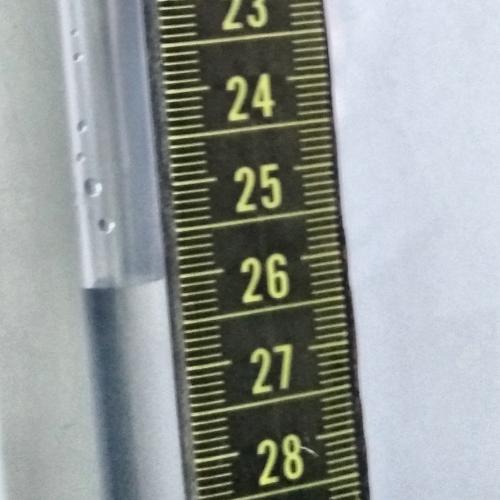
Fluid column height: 26.0 cm